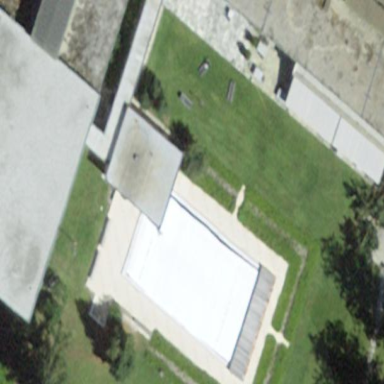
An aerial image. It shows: Swimming pool located in leisure land.